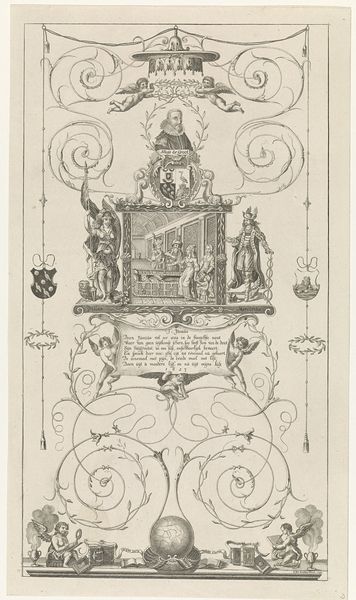
Titel: Zinneprent met gevangenneming van Hugo de Groot
Künstler: Cornelis de Jonker
Standort: Amsterdam
Institution: Rijksmuseum
Schlagwörter: figures, print, paper, black and white, ornament, etching, writing, putti, ornaments, monk, coat of arms, circles, leaf, globe, dream, text, leafs, linre of beauty, oggy, ogy